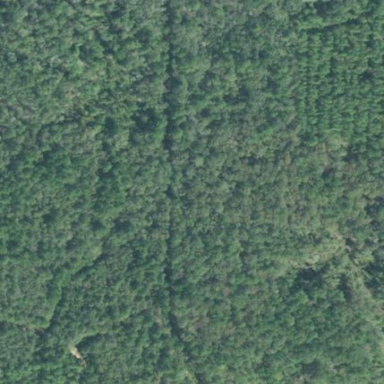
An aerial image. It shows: Mixed woodland area with various types of leaves.